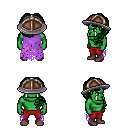
a pixel art fantasy rpg character, male body template, orc, green skin, maroon tattered cape, red pants, green princess hairstyle, chain helm, maroon shoes, four views (front, back, left, right), 2x2 character sprite sheet, small pixel art, hard edges, no anti-aliasing